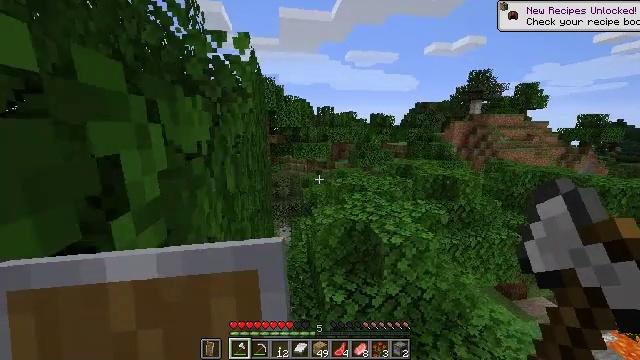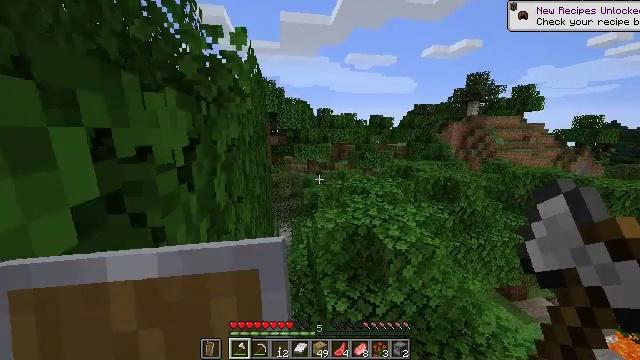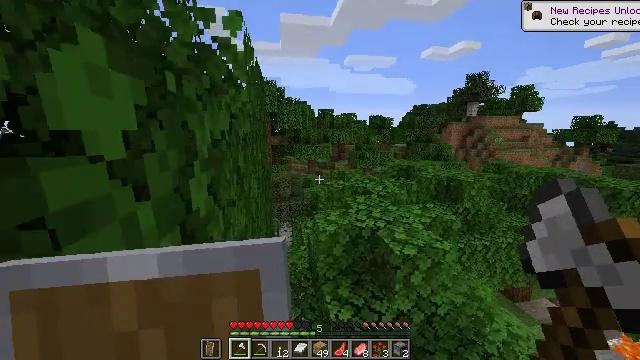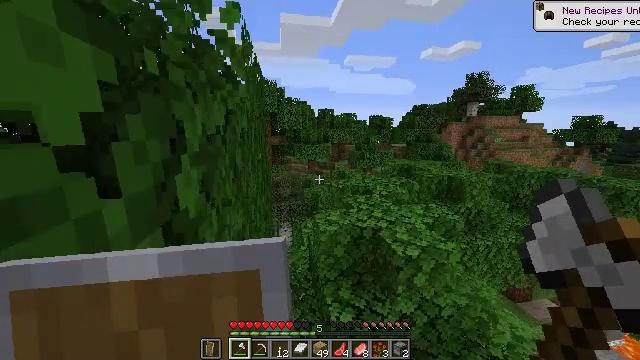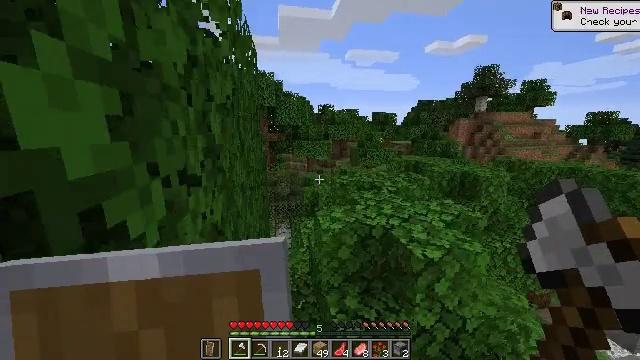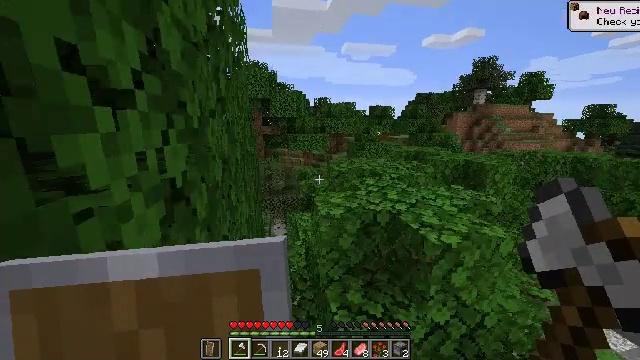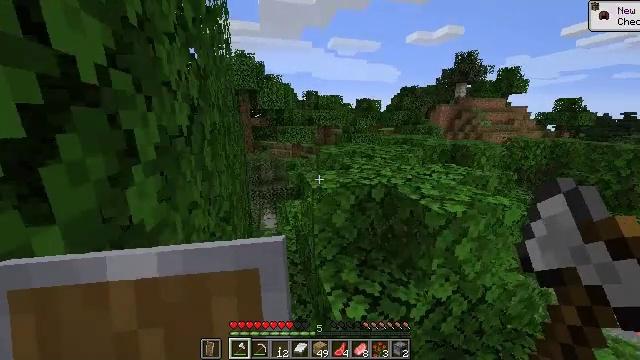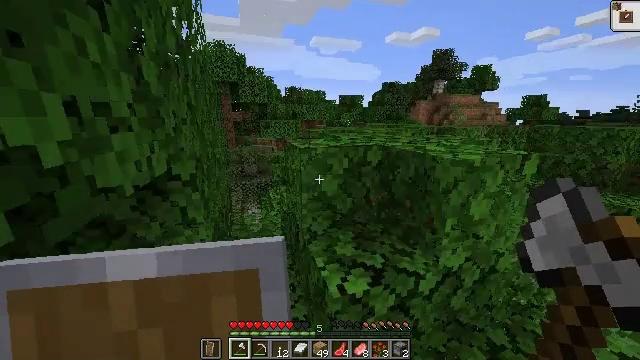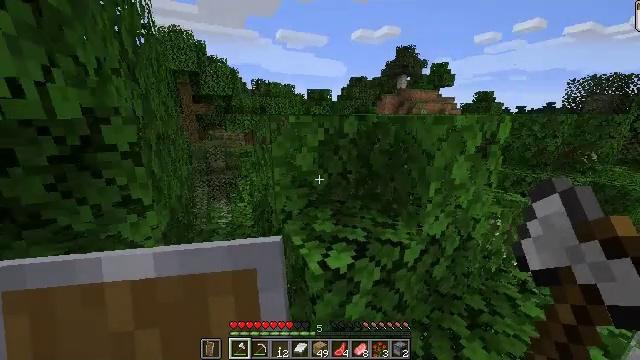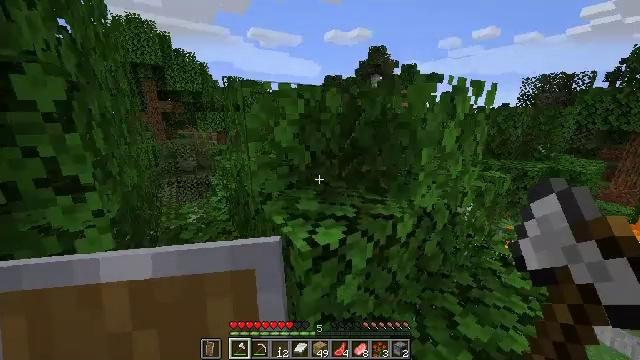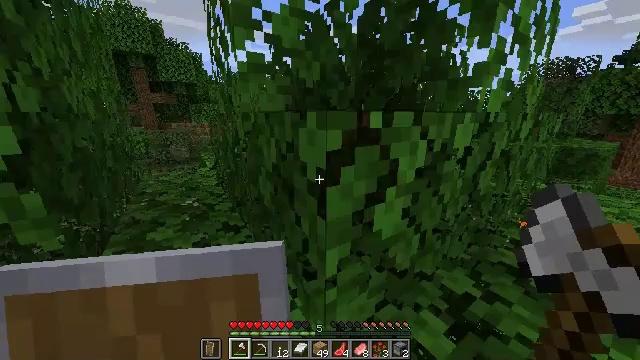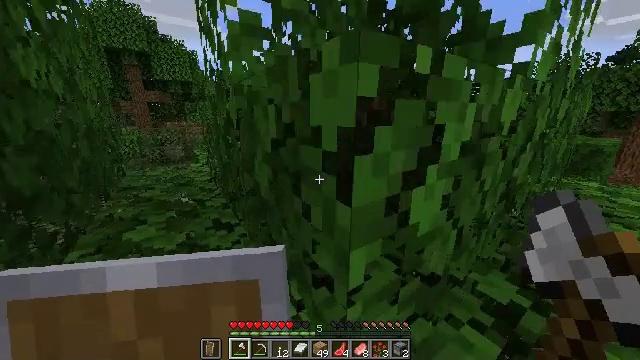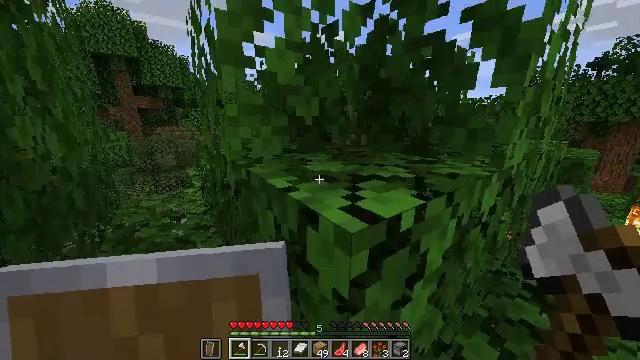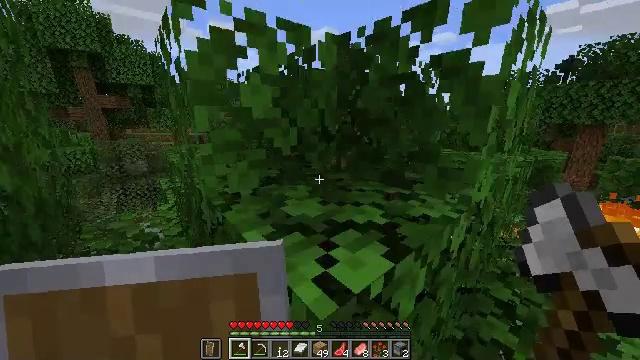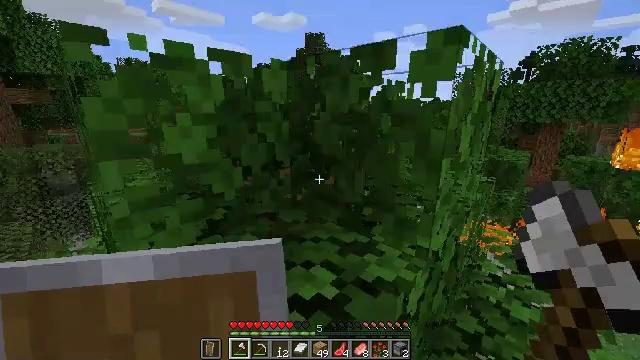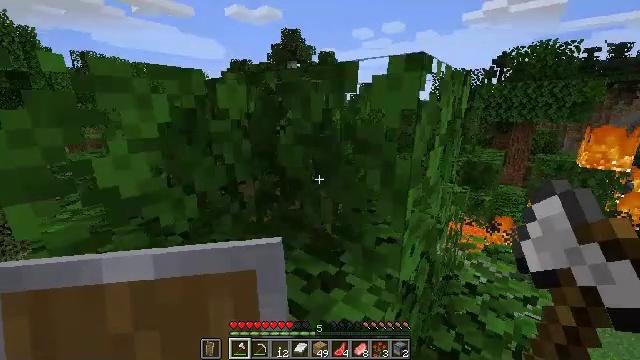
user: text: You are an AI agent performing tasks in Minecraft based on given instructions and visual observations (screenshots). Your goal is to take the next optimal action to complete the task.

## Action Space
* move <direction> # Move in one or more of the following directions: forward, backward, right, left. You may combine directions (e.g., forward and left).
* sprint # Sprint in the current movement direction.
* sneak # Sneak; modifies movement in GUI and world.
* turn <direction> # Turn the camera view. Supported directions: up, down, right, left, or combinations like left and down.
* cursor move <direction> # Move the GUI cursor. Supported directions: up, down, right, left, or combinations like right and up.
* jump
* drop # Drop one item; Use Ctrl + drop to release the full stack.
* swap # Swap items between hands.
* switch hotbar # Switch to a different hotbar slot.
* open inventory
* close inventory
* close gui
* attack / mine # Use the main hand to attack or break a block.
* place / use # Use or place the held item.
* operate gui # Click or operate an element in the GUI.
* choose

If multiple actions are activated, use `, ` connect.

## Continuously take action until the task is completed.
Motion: motion action
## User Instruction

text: Destroy the fire.
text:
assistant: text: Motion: move forward, sprint, jump
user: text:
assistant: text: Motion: move forward, sprint, jump
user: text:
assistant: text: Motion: move forward, sprint, jump
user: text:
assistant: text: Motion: move forward, sprint, jump
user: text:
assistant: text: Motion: move forward, sprint, turn right, jump
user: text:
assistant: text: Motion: move forward, sprint, turn right and down, jump
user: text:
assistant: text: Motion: move forward, sprint, turn right, jump
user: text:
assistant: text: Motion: move forward, sprint, turn right and down, jump
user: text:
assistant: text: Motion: move forward, sprint, turn right, jump
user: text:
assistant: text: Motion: move forward, sprint, jump
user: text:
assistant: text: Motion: move forward, sprint, jump
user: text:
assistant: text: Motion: move forward, sprint, turn right, jump
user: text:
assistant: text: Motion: move forward, sprint, turn right, jump
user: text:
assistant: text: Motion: move forward, sprint, turn right, jump
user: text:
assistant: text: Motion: move forward, sprint, turn right, jump
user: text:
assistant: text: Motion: move forward, sprint, turn right, jump
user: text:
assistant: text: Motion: move forward, sprint, turn right, jump
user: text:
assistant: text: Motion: move forward, sprint, turn right, jump
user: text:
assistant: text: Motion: move forward, sprint, turn right, jump
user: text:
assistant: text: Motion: move forward, sprint, jump
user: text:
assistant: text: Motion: move forward, sprint, jump
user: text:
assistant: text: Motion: move forward, sprint, jump
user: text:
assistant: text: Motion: move forward, sprint, jump
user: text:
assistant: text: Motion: move forward, sprint, jump
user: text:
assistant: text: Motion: move forward and move left, sprint, turn right and down, jump
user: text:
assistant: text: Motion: move forward and move left, sprint, jump
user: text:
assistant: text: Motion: move forward, turn down, jump
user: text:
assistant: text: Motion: move forward, turn down, jump
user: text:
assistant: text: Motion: move forward, turn right and down
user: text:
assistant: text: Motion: move forward, turn right and down